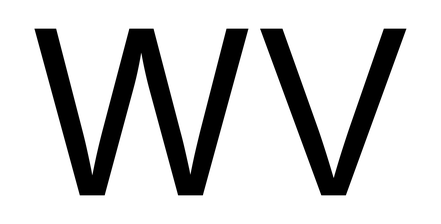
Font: Inter_Regular